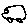
Label: car